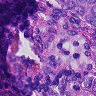
Metastatic tissue present: yes